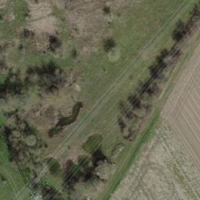
EUNIS habitat code: 52
Species observed at this site:
Tettigonia viridissima
Coenonympha pamphilus
Ichthyosaura alpestris
Bombina variegata
Libellula quadrimaculata
Gryllus campestris
Emberiza citrinella
Hyla arborea
Ciconia ciconia